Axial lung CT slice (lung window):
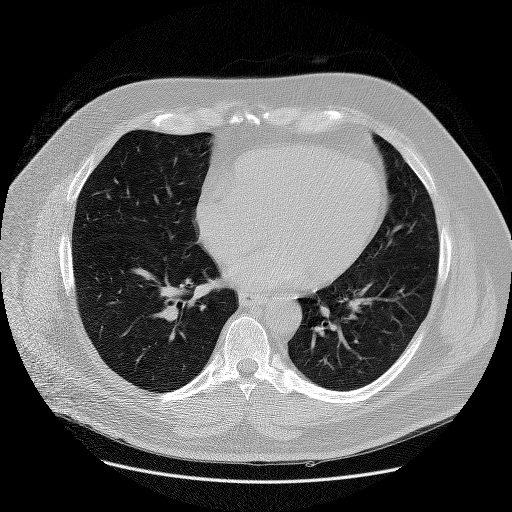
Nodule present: no